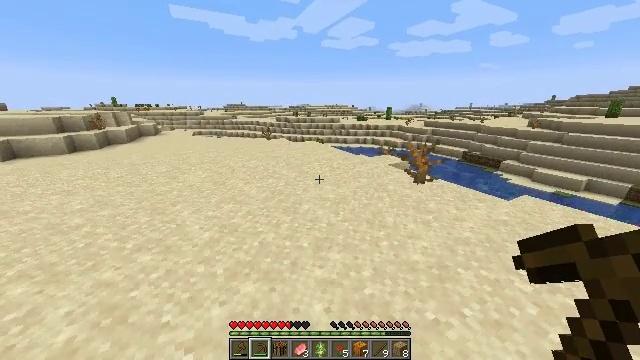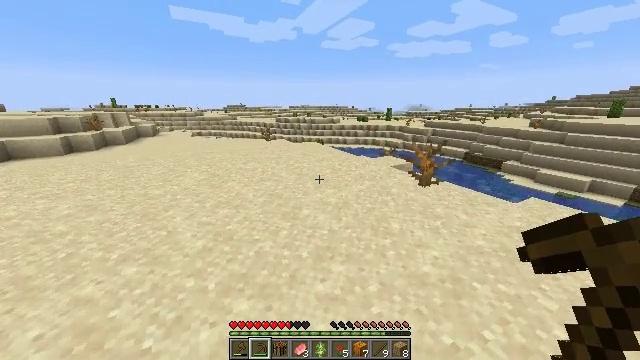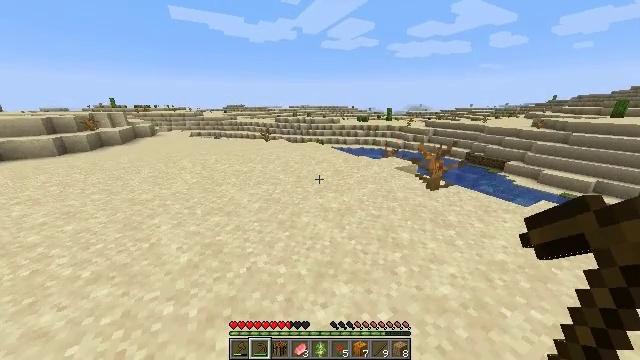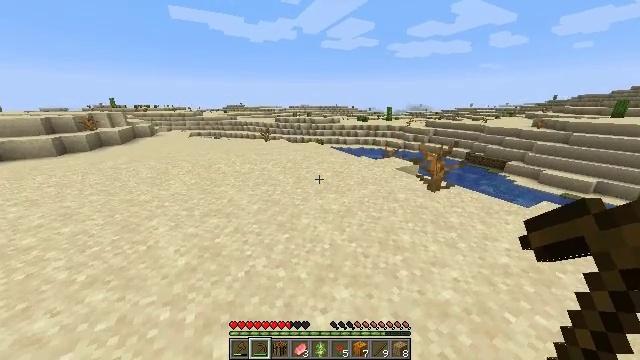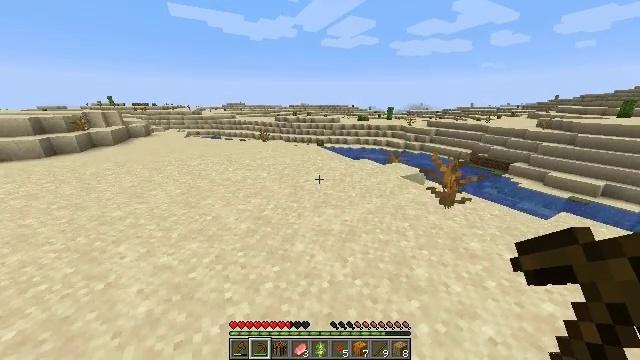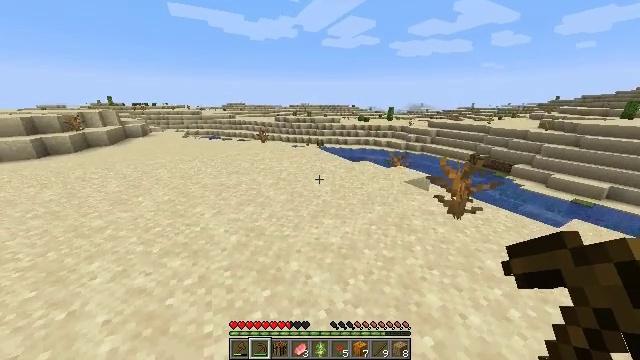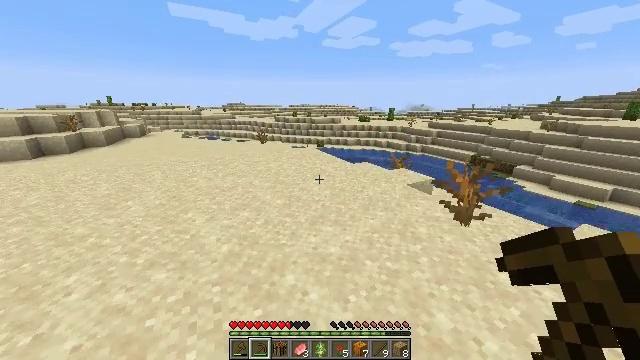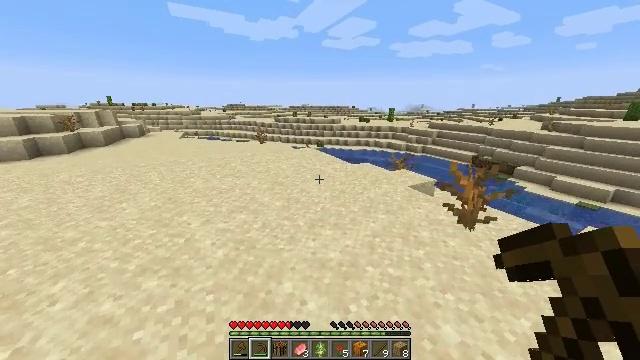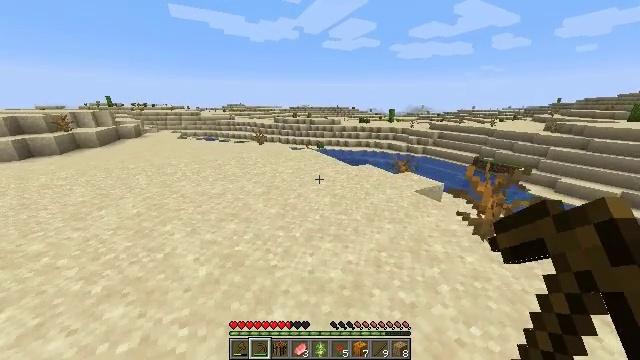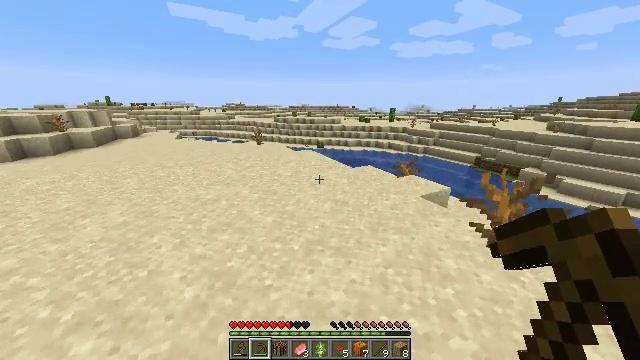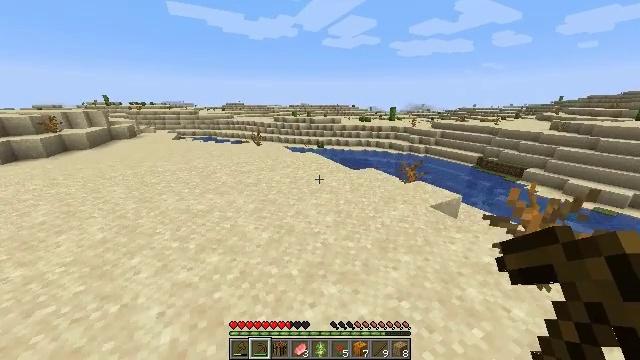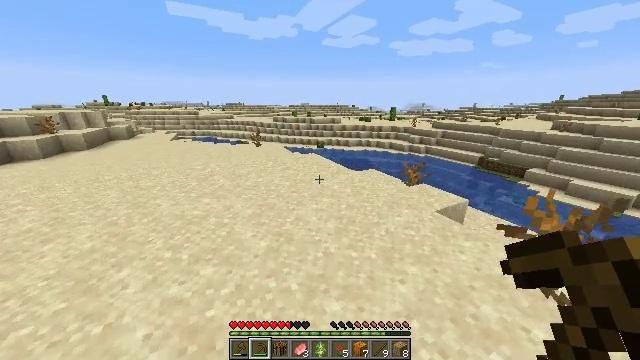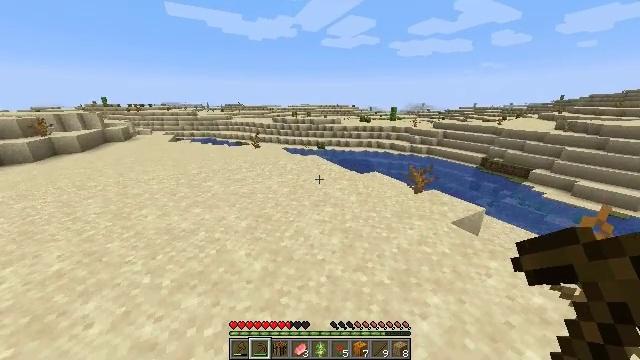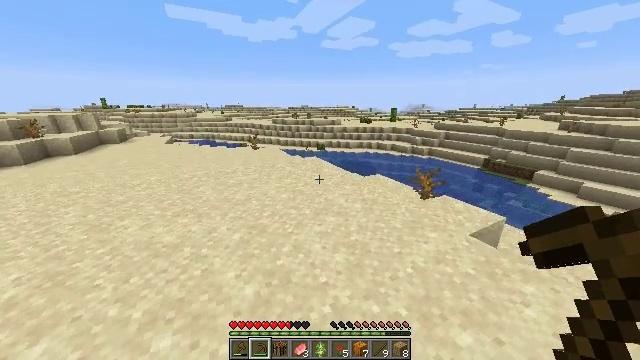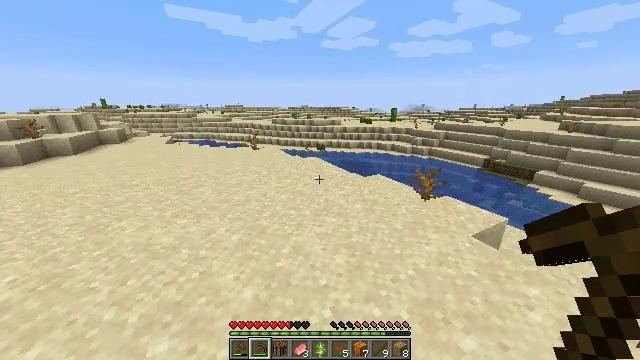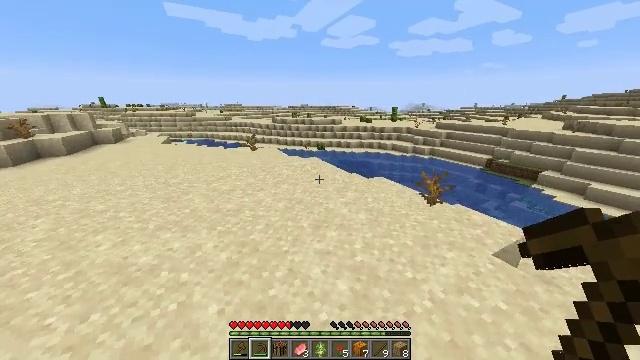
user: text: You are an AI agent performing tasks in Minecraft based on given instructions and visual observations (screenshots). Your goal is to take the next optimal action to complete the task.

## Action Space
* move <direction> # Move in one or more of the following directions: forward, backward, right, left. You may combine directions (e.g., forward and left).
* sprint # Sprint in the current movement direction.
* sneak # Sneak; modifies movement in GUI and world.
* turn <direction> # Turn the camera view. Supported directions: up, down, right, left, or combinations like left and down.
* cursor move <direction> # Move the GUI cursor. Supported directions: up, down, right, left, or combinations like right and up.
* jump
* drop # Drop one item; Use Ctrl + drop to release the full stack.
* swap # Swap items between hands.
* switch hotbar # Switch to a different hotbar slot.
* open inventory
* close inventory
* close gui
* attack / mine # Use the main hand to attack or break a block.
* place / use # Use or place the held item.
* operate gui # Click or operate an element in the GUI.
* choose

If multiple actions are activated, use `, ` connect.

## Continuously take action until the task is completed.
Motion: motion action
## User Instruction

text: Break the dead bush for sticks.
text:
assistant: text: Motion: move forward
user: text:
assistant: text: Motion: move forward
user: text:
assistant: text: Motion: move forward
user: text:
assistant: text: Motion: move forward
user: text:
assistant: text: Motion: move forward
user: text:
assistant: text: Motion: move forward
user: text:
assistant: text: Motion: move forward
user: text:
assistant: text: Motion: move forward
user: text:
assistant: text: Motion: move forward
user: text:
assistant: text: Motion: move forward
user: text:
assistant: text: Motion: move forward
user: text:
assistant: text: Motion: move forward
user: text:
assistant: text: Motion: move forward
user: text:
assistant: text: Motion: move forward
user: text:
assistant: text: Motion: move forward
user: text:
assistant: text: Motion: move forward
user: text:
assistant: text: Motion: move forward
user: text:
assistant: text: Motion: move forward
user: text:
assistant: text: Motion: move forward
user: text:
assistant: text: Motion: move forward
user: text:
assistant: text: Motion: move forward
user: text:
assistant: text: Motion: move forward
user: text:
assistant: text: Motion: move forward
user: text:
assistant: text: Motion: move forward
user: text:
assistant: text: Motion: move forward
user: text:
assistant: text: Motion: move forward
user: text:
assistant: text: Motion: move forward
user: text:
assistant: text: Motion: move forward
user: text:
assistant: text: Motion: move forward
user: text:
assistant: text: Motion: move forward